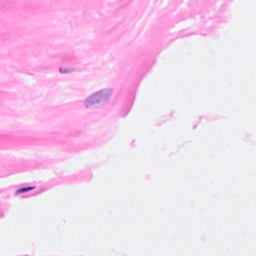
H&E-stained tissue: Breast